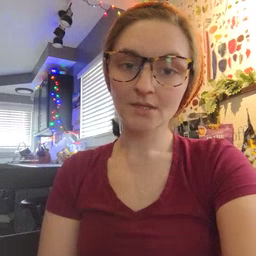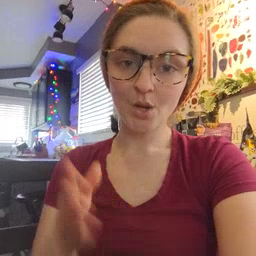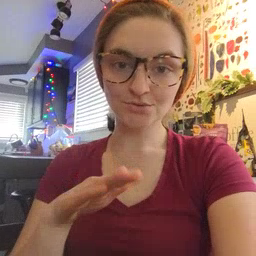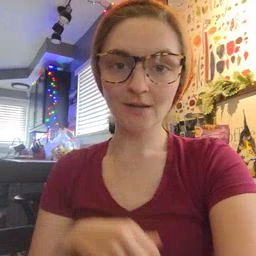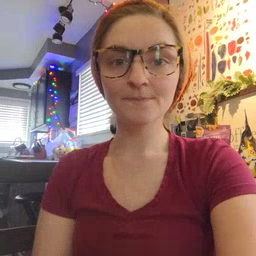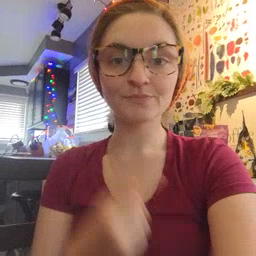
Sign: on